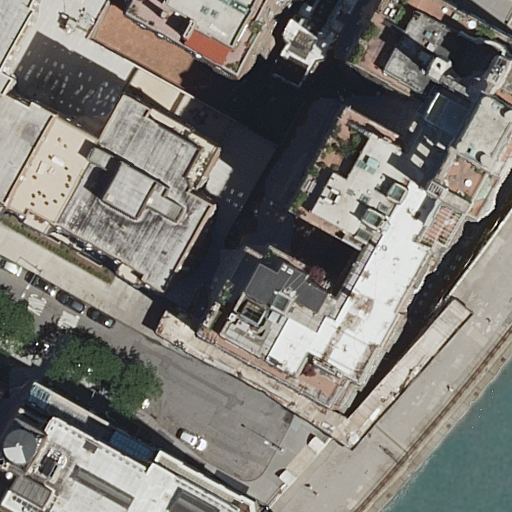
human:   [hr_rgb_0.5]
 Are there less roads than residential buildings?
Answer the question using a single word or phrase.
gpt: no

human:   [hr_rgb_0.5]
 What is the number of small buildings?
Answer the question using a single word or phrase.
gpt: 1

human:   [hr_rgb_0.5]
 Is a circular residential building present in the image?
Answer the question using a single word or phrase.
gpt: no

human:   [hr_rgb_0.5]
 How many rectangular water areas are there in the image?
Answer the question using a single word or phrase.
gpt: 1

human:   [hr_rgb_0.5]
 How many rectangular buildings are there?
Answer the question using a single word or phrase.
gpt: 3

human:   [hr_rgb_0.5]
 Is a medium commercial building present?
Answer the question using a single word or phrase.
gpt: no

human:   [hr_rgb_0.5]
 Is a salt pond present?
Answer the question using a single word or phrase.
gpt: no

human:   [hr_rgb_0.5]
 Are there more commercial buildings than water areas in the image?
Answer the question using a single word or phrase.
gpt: no

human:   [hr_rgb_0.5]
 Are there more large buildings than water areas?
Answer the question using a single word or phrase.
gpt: yes

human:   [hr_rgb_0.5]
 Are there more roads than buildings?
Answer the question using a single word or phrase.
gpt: no

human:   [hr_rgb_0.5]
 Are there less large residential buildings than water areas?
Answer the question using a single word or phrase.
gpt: no

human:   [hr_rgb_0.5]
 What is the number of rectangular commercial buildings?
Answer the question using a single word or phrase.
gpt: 0

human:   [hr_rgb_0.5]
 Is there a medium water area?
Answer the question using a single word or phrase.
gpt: yes

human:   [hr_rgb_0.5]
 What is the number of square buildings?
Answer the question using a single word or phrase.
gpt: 0

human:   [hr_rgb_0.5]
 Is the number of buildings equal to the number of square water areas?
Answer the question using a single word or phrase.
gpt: no

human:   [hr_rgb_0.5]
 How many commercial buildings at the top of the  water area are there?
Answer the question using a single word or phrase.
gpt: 0

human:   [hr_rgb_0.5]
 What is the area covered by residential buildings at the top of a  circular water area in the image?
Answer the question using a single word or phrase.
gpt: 0m2

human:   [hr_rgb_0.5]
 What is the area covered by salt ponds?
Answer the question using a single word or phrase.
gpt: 0m2

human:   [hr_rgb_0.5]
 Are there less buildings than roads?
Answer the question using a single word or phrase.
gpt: no

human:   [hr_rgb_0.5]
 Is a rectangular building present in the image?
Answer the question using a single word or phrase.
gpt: yes

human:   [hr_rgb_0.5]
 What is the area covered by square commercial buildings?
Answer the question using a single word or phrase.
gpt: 0m2

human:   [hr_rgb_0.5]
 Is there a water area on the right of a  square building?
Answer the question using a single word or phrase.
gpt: no

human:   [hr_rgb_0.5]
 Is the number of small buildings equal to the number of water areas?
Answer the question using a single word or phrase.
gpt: yes

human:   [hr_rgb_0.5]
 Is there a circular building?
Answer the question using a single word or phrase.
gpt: no

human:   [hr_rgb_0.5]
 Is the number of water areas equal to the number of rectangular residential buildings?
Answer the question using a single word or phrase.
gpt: no

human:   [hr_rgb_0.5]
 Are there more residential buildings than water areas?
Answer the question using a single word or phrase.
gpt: yes

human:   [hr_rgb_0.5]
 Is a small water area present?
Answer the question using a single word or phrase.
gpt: no

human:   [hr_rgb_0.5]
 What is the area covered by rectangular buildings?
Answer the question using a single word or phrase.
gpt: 991m2

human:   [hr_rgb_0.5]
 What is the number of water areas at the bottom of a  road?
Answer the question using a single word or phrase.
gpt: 0

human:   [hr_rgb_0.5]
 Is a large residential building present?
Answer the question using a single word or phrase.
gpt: yes

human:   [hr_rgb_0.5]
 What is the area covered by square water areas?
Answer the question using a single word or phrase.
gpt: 0m2

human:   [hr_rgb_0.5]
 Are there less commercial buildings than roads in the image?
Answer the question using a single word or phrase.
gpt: yes

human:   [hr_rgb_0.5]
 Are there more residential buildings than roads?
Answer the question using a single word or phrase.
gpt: no

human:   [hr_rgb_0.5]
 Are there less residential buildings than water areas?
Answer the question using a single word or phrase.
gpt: no

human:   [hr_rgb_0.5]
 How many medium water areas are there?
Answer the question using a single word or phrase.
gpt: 1

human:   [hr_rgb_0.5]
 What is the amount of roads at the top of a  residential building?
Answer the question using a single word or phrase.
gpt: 0